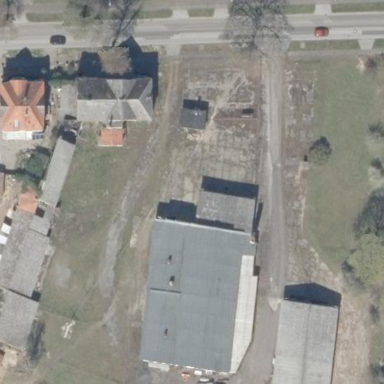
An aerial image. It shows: Building.